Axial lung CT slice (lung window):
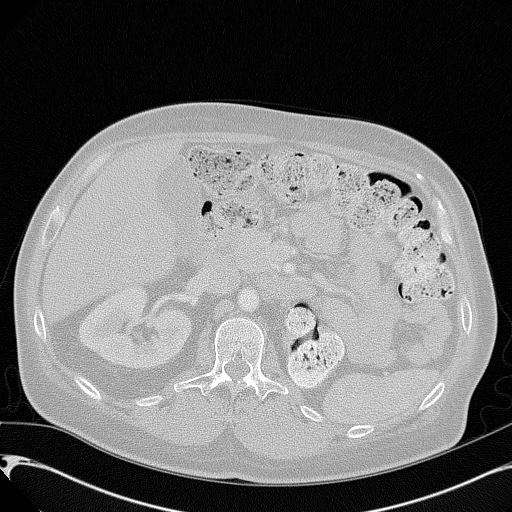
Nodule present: no